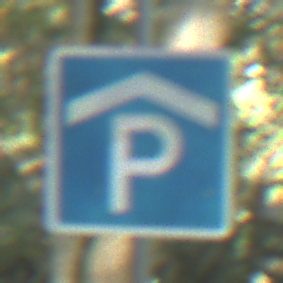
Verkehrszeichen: Parkhaus
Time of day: Midday
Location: Outdoor (Nature)
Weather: Clear
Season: NotSpecified
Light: Natural